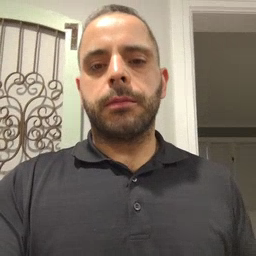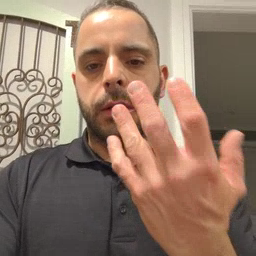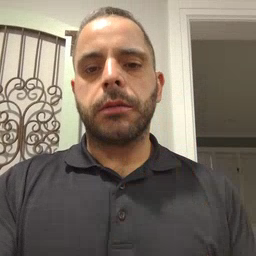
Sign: many